Field crop: tomato
Growth stage: 2
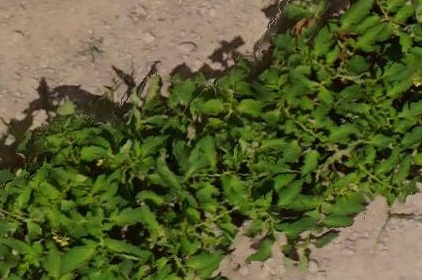
Species: tomato